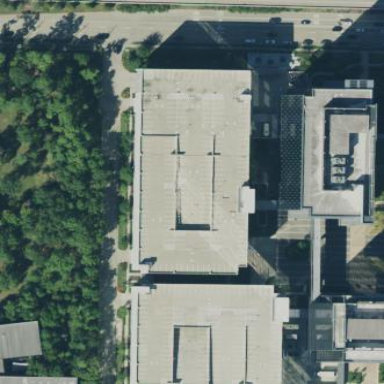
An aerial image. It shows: Multi-storey parking building.